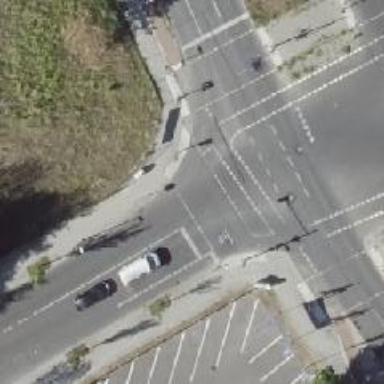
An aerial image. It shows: Road with traffic signals.